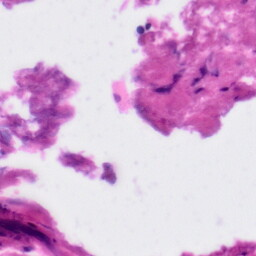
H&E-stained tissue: Tonsil